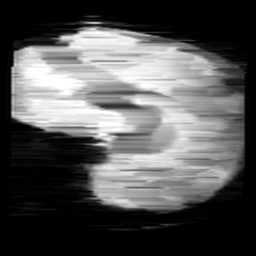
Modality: minIP
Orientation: sagittal
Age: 9
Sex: female
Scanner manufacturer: siemens
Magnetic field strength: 3 T
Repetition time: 0.027 s
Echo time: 0.02 s